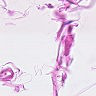
Metastatic tissue present: no